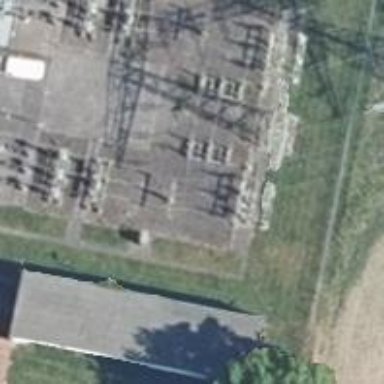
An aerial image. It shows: Three power lines with cables.